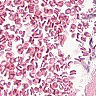
Metastatic tissue present: no